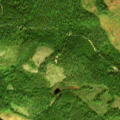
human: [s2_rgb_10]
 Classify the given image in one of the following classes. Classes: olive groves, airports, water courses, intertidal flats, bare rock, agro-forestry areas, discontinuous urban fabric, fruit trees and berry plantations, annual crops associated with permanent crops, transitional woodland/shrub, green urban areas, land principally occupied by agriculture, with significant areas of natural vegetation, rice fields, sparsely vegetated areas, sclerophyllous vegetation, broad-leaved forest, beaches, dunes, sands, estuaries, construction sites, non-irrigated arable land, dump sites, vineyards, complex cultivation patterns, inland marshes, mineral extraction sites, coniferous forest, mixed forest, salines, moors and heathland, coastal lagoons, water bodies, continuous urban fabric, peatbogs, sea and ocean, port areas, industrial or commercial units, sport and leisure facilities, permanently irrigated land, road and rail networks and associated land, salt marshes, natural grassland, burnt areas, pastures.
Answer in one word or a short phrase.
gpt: coniferous forest, transitional woodland/shrub, water bodies